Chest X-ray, PA view. Patient: 37 years old, sex F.
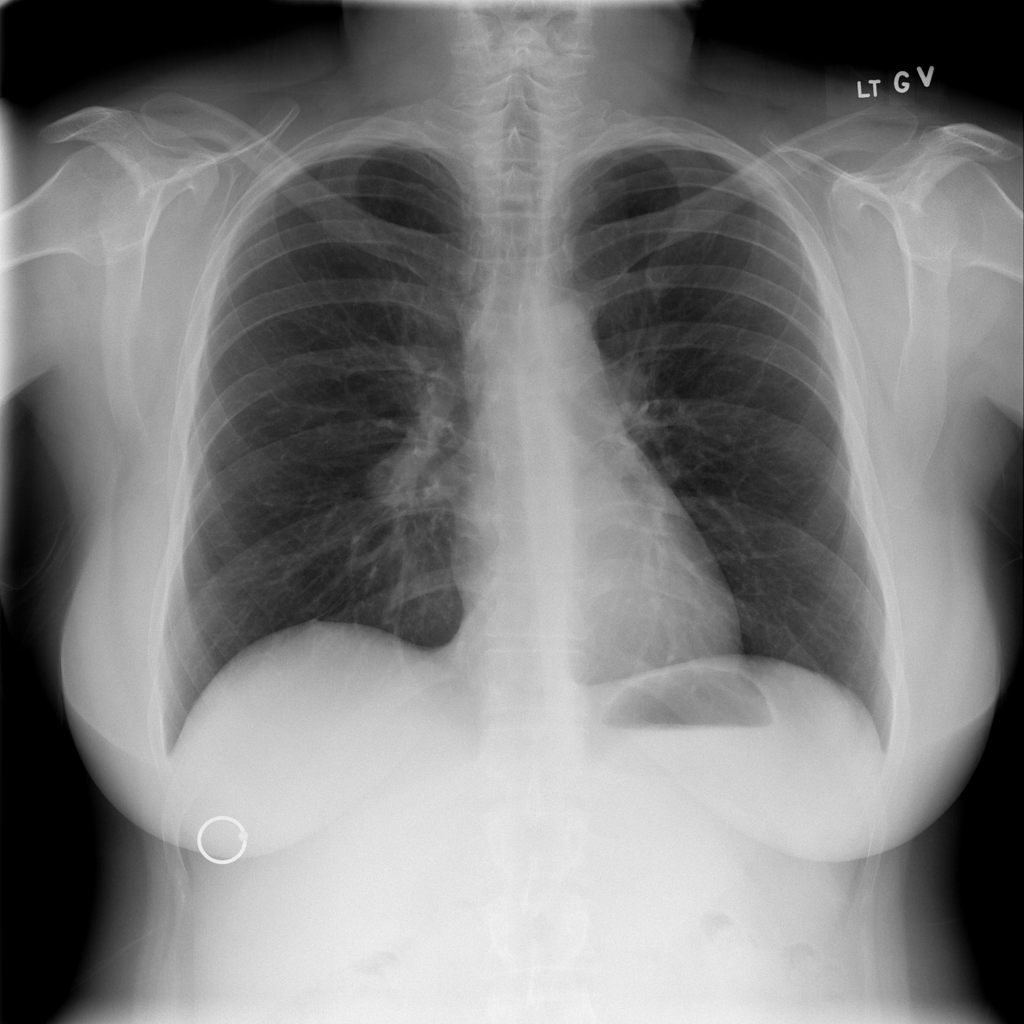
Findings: No Finding